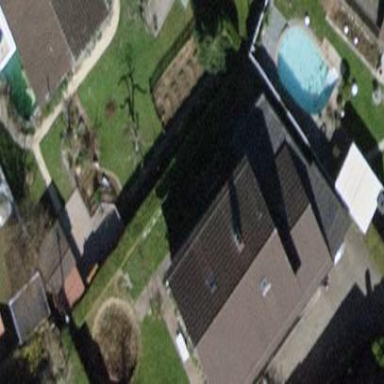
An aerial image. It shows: House with pitched roof.